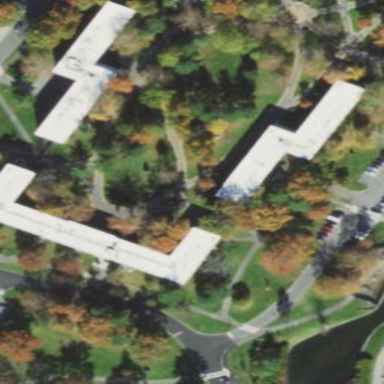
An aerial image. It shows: Dormitory building.